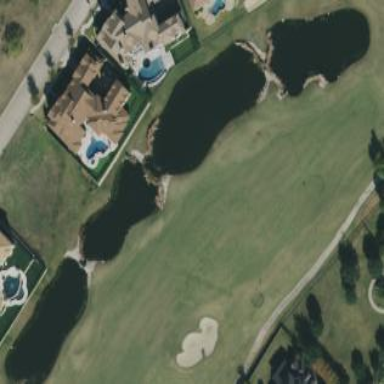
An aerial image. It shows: Picturesque scene of golf course with lateral water hazard.